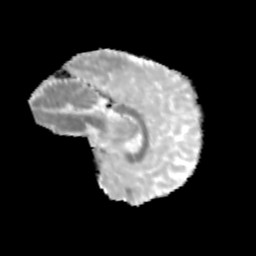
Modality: MD
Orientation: sagittal
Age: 11
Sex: male
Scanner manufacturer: siemens
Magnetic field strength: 3 T
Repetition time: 3.8 s
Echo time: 0.07 s